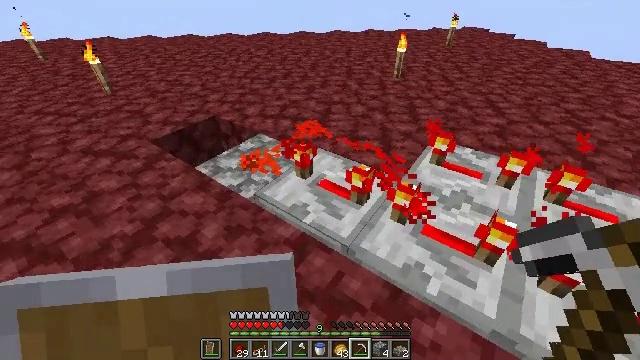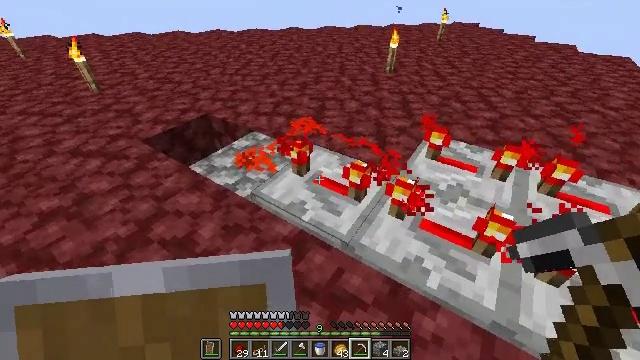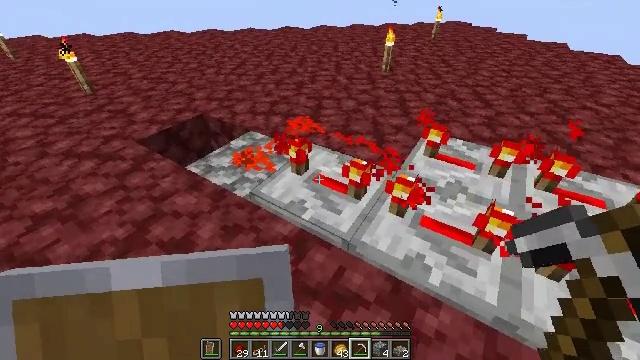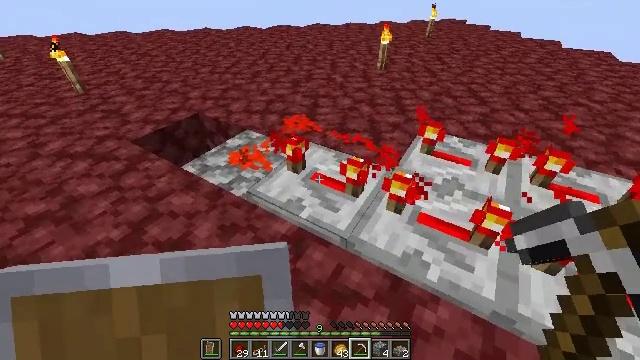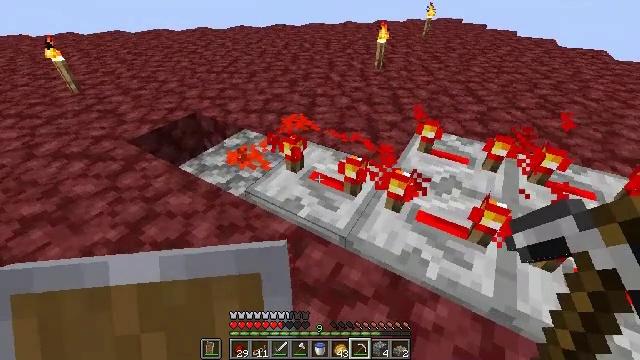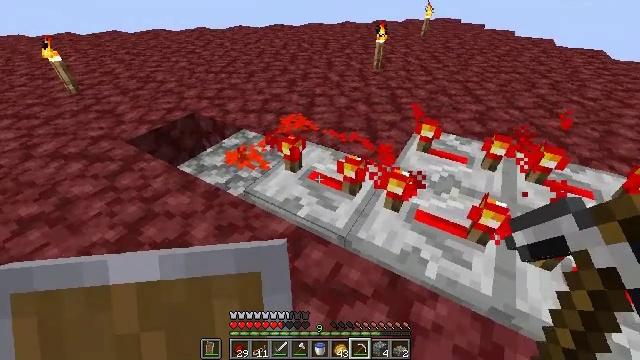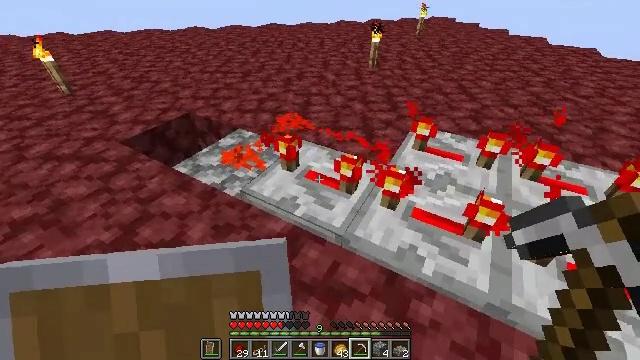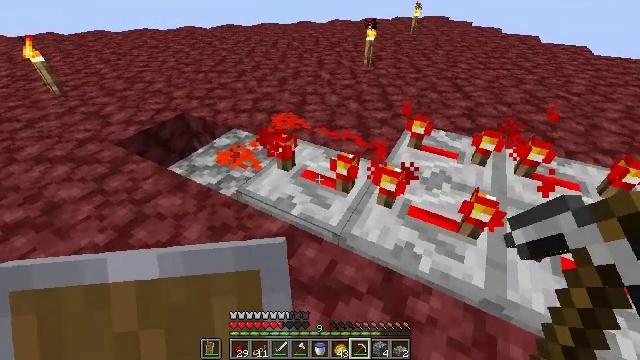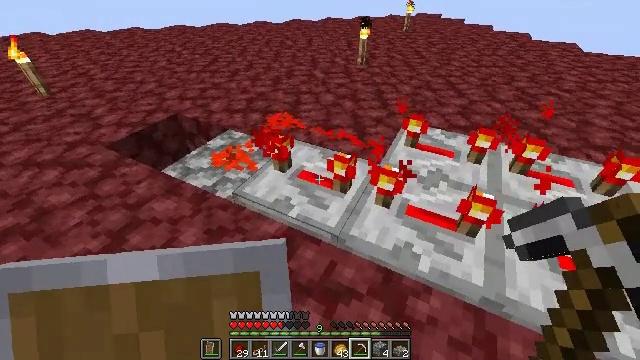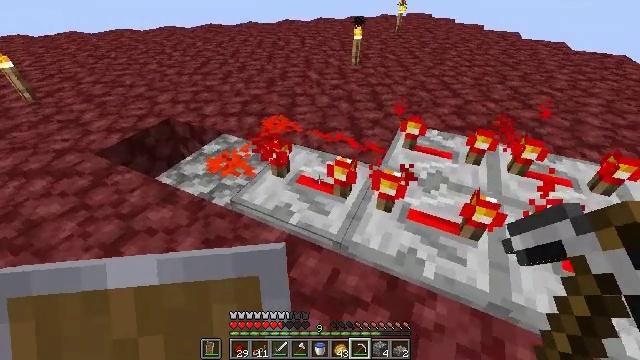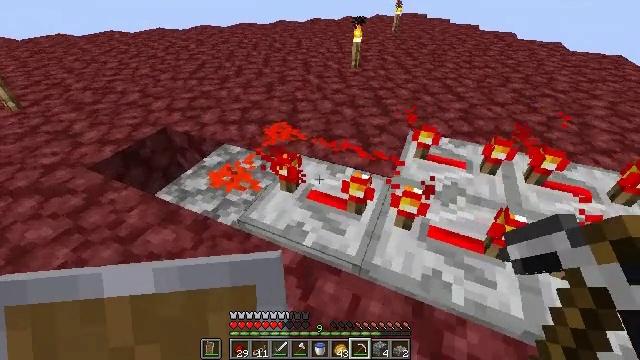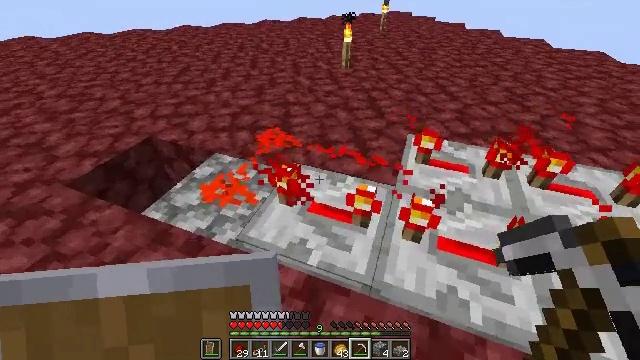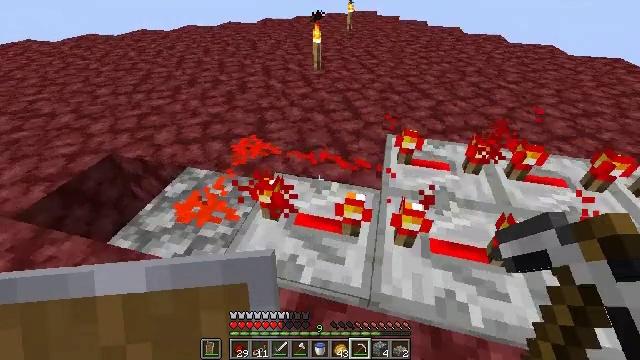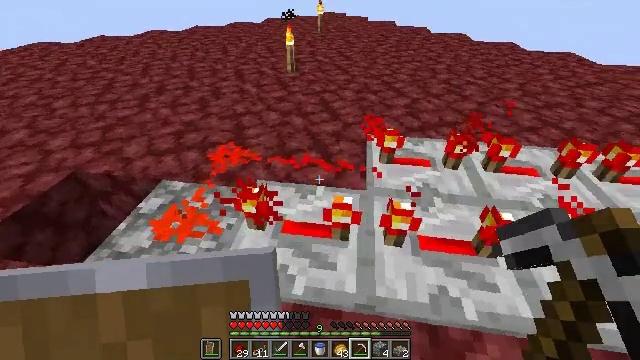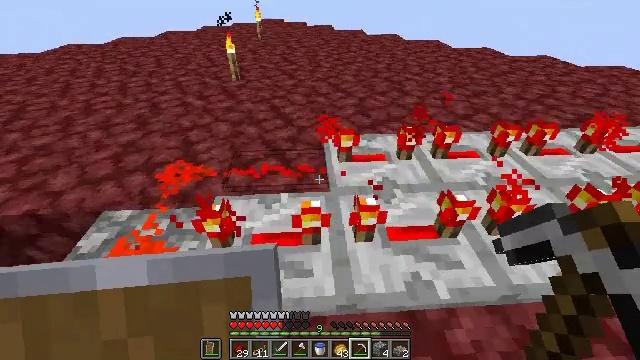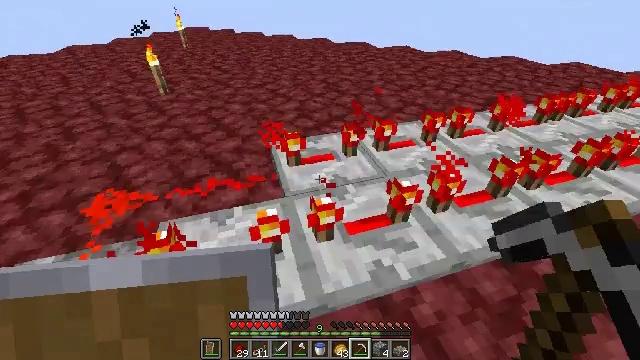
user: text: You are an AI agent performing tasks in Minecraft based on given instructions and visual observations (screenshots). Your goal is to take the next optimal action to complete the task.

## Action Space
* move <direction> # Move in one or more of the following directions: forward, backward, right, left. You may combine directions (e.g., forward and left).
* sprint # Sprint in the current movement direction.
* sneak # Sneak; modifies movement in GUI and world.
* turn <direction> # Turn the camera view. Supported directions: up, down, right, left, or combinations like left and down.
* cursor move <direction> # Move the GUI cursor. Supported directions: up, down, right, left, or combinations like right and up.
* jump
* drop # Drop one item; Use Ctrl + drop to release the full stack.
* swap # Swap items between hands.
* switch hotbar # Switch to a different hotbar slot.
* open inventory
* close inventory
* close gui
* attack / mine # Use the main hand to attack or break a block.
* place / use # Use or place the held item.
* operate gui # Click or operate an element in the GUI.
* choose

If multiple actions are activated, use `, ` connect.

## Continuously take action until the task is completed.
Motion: motion action
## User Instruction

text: Retrieve the redstone wire by breaking it.
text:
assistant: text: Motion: turn right
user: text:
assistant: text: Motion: turn right
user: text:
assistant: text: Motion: turn right
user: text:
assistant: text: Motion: no_op
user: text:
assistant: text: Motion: no_op
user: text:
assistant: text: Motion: no_op
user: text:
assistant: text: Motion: turn right
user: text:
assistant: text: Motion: move forward and move left, turn right
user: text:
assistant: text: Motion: move forward and move left, turn right
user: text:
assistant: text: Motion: move forward and move left, turn right
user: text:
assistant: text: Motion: move forward, turn right
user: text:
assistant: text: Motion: turn right
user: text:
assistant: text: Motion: turn right
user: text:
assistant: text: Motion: turn right
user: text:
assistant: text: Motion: turn right
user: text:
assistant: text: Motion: turn right and up
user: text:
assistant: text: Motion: move right, turn right
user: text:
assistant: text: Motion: move right, turn right
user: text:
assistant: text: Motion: move right
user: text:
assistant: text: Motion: move right
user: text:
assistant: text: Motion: move right
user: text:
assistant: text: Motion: move right
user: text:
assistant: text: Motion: move right
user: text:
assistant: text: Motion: move right
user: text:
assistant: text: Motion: move forward and move right
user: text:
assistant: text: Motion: move forward and move right
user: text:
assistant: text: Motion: move forward and move right
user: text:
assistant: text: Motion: move forward and move right
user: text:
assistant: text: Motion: move forward and move right
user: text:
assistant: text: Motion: move forward and move right